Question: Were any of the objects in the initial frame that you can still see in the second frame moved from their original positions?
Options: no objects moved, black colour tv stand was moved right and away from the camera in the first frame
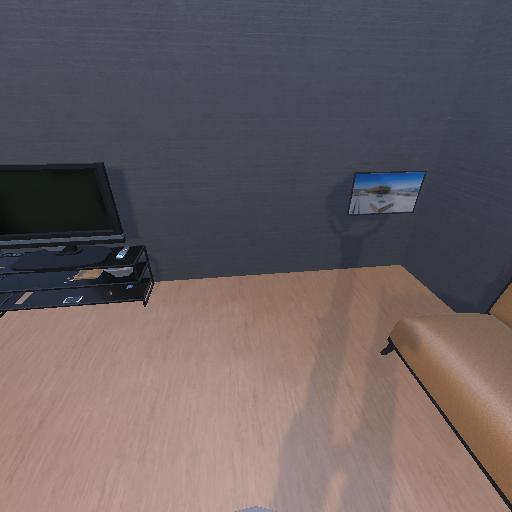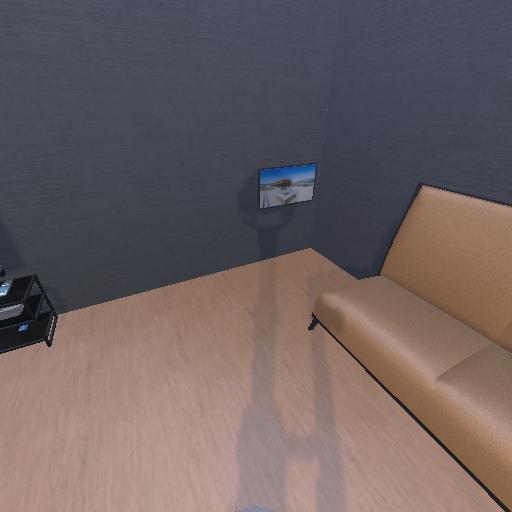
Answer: no objects moved